Field crop: maize
Growth stage: 1
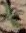
Species: atriplex